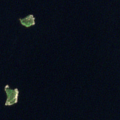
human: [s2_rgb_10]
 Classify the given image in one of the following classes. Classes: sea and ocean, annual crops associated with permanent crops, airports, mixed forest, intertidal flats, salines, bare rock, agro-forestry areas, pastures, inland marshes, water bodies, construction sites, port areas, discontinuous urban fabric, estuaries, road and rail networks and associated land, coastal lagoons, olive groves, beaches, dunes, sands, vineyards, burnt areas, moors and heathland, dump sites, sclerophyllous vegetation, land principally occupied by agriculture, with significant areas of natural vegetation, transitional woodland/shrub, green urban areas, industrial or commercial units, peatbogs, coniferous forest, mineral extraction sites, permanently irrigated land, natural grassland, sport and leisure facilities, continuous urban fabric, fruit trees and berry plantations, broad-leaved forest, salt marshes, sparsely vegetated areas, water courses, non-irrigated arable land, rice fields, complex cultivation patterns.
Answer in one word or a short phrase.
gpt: water bodies